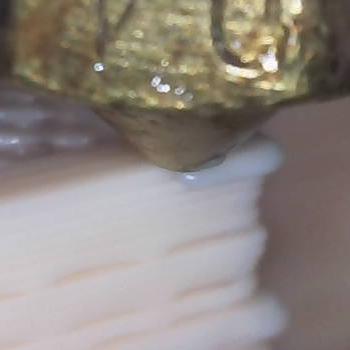
Flow rate: 168%